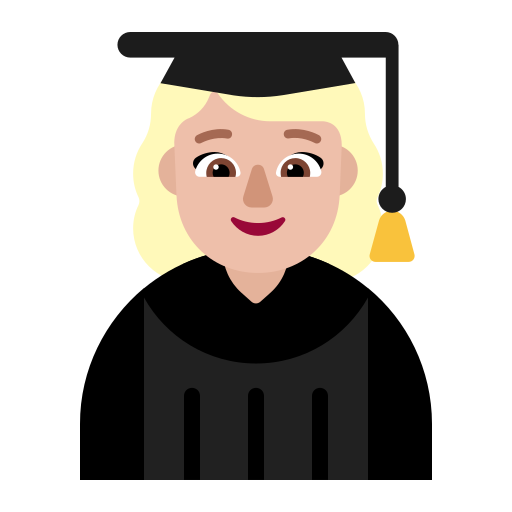
woman student flat  light